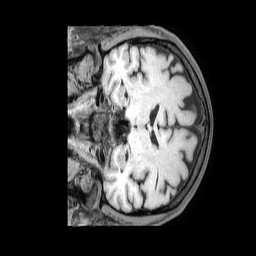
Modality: T1w
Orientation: coronal
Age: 53
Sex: male
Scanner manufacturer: philips
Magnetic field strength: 1.5 T
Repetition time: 0.6 s
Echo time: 0.02898 s